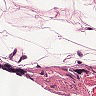
Metastatic tissue present: no